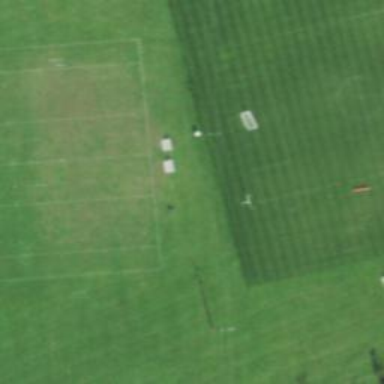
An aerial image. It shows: Soccer pitch designated for leisure and sports activities.